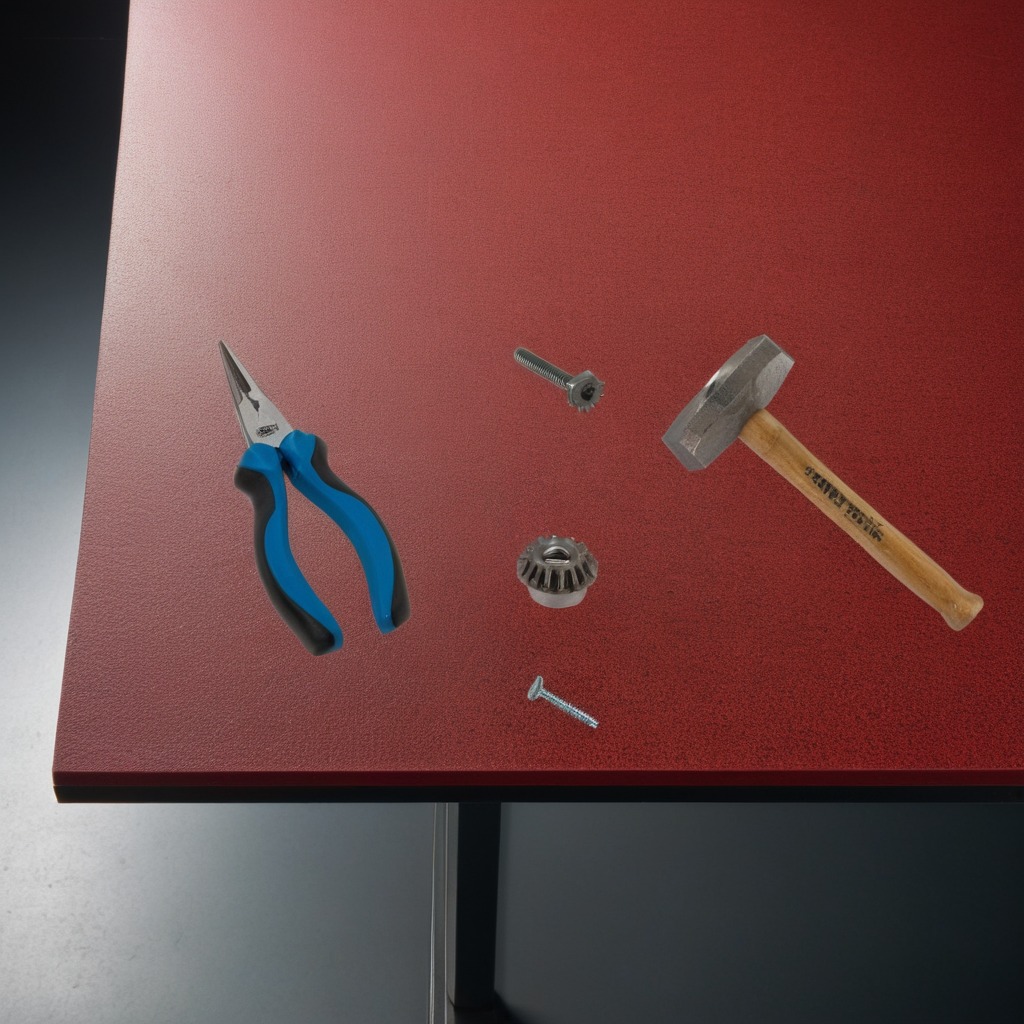
A steel gear with teeth, a hammer, an iron nail, a metal machine screw, and a pair of pliers are lying on the granite tabletop.